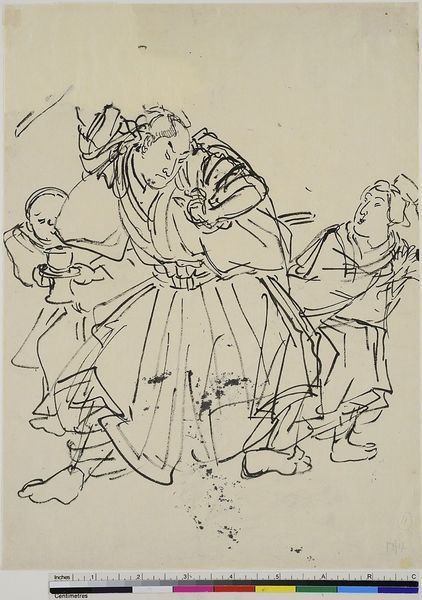
Titel: Schauspieler mit gezogenem Schwert
Künstler: Utagawa Kuniyoshi
Standort: Hamburg
Institution: Museum für Kunst und Gewerbe Hamburg
Schlagwörter: kampf, mann, frau, männer, schwarz, zeichnung, personen, japan, papier, japanisch, tusche, schwarz weiß, asiatisch, chinesisch, china, krieger, zeit, schauspieler, skizzen, schauspielerin, federzeichnung, tuschzeichnung, papyrus, pinselzeichnung, mannn, sumo, edo, asiatika, zeichnnug, ukiyo, pyapyrus